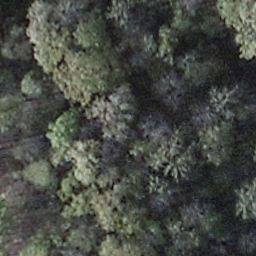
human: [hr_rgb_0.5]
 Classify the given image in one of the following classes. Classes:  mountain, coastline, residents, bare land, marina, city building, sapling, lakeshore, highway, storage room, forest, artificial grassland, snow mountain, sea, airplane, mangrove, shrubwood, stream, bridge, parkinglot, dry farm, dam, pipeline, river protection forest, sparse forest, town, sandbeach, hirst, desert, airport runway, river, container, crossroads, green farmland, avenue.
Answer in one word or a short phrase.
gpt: shrubwood